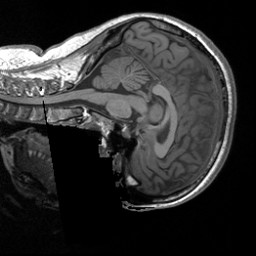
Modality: T1w
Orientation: sagittal
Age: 33
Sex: female
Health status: healthy
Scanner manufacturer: siemens
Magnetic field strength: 3 T
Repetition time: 1.9 s
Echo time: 0.00252 s